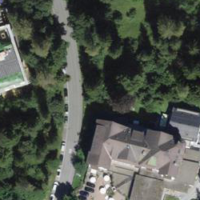
EUNIS habitat code: 55
Species observed at this site:
Oenanthe oenanthe
Lophophanes cristatus
Phyllopertha horticola
Helix pomatia
Lasiommata maera
Passer domesticus
Fringilla coelebs
Sedum album
Buteo buteo
Carduelis carduelis
Turdus merula
Tachymarptis melba
Pernis apivorus
Milvus milvus
Phoenicurus phoenicurus
Nucifraga caryocatactes
Garrulus glandarius
Pyrrhocorax graculus
Sciurus vulgaris
Periparus ater